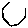
Label: hexagon